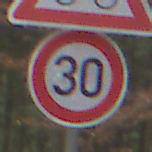
Verkehrszeichen: Geschwindigkeit30
Zusatzzeichen oben: RadverkehrRechts
Umgebung: Outdoor, Nature
Tageszeit: Midday
Wetter: Overcast
Licht: Natural
Jahreszeit: NotSpecified
Kontrast: LowContrast